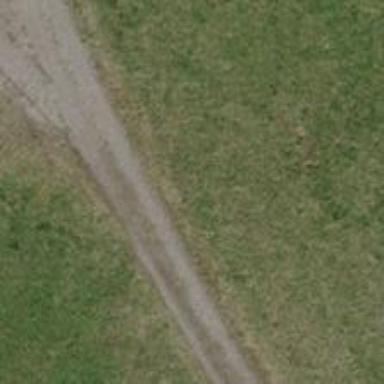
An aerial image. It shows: Compacted track with grade4 tracktype.